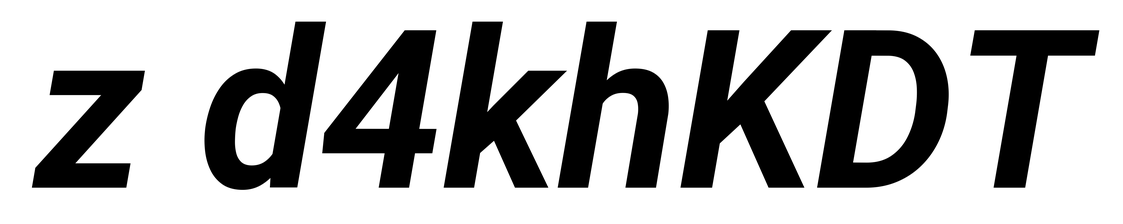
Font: Roboto-Italic_Bold_Italic